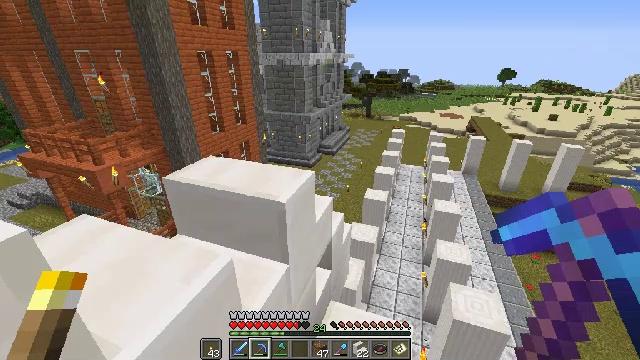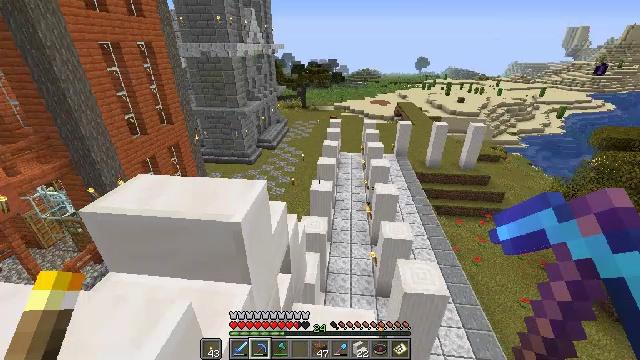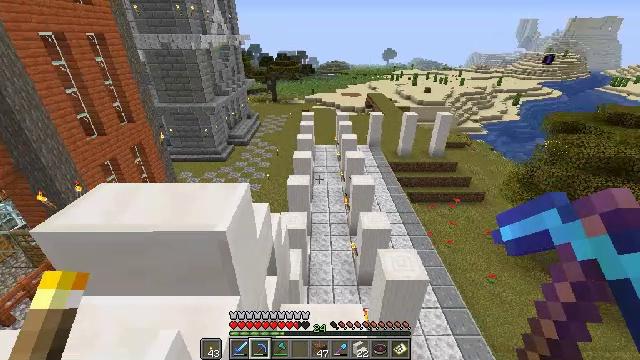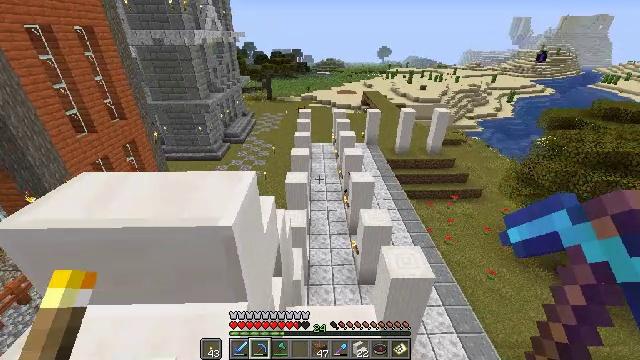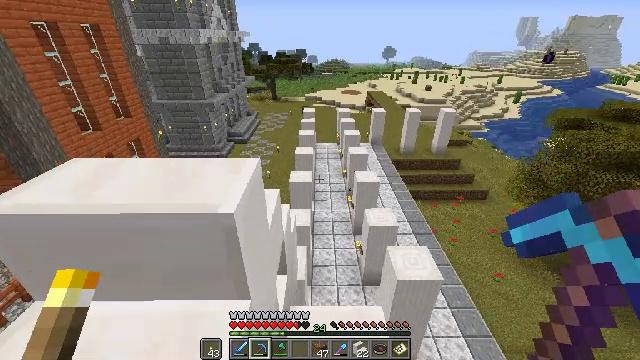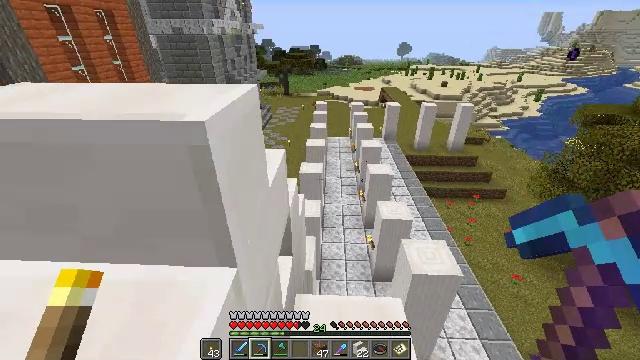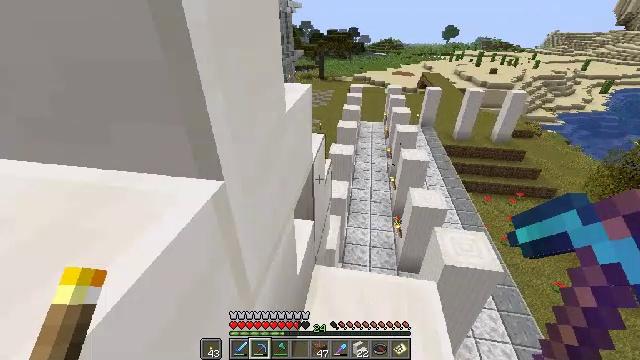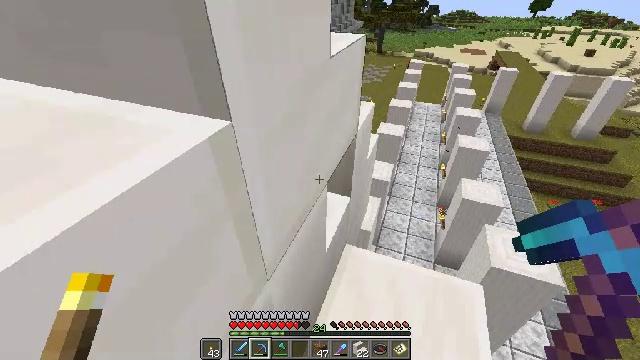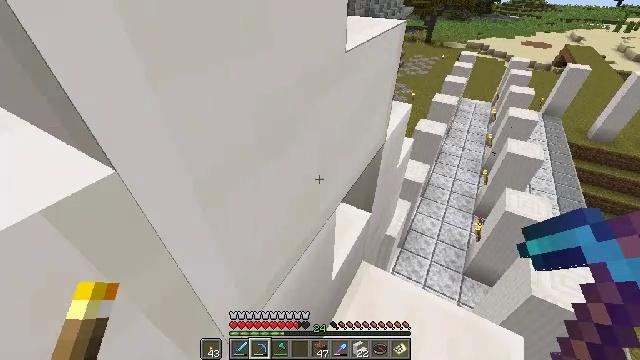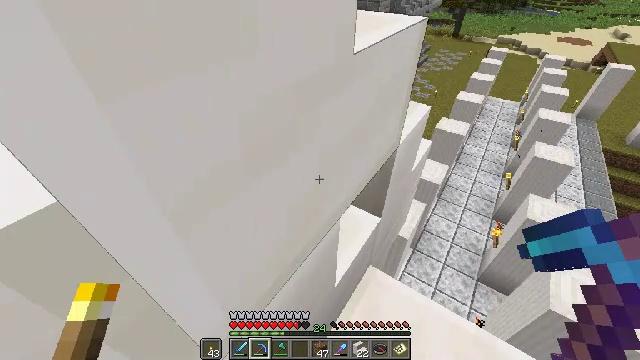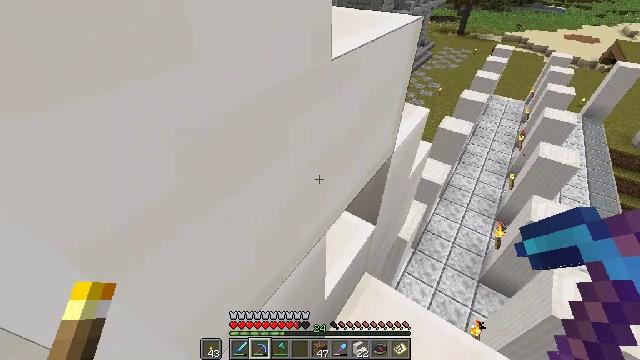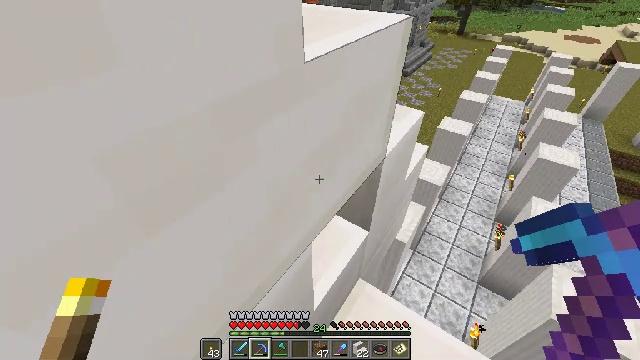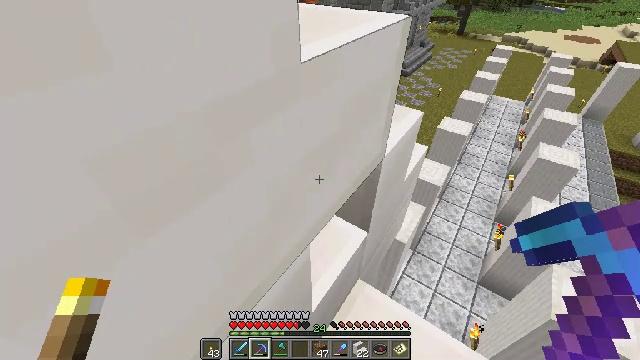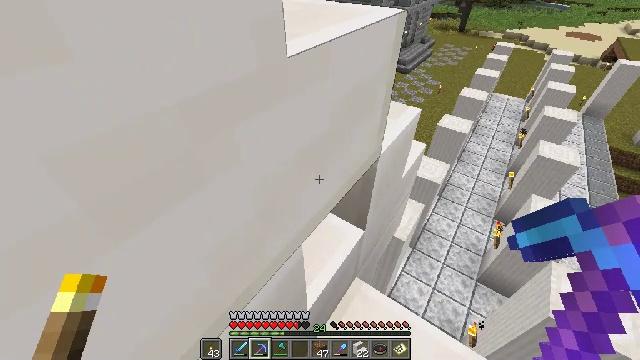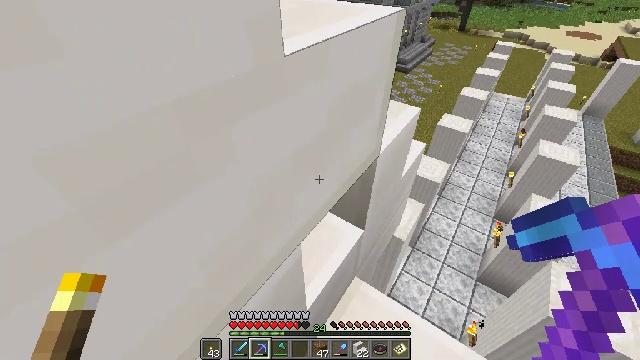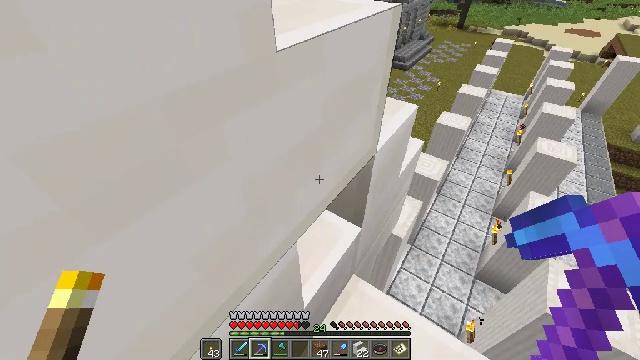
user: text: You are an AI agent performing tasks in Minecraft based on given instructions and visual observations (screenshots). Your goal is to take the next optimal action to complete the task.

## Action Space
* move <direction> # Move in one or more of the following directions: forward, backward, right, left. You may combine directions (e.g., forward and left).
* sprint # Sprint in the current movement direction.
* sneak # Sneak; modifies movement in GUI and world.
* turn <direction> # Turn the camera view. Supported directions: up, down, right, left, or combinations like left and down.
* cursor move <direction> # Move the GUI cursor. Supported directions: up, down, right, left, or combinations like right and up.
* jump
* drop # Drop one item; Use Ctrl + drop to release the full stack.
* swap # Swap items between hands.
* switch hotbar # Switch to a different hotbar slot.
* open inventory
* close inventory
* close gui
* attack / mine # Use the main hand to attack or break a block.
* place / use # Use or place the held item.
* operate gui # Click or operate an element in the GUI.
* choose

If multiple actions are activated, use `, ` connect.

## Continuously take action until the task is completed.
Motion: motion action
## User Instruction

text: Gather quartz stairs from a build.
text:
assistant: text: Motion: move forward, turn right and down
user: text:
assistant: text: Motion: move forward, turn right and down
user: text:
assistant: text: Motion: move forward, turn right
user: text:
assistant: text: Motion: move forward
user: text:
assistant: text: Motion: move forward, turn left
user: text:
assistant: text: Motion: move forward, turn left and down
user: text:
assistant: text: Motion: move forward, turn left and down
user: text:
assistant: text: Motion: move forward, turn left and down
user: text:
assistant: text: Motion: turn left and down
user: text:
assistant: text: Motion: no_op
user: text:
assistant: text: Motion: no_op
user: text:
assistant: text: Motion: no_op
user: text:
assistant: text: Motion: no_op
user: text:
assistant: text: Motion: no_op
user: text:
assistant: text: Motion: no_op
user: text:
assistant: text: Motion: no_op
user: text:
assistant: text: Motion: move forward
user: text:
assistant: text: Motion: move forward, turn right and down
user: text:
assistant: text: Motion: move forward
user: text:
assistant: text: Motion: move forward
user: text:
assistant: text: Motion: move forward
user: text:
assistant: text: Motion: move forward
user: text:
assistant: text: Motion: move forward, jump
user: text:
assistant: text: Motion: move forward, jump
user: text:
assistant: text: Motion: move forward, turn left and up, jump
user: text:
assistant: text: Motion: move forward, turn left and up, jump
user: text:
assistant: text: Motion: move forward, turn left and up, jump
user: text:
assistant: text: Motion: move forward, turn left and up
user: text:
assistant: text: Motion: move forward, turn left and up
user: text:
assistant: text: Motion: move forward, turn left